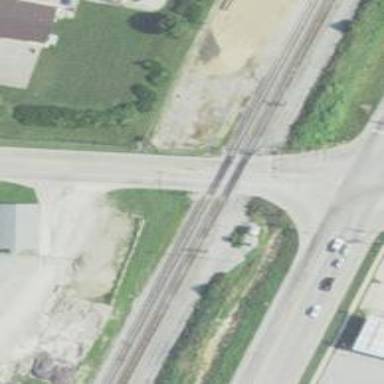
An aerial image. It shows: Railway level crossing.